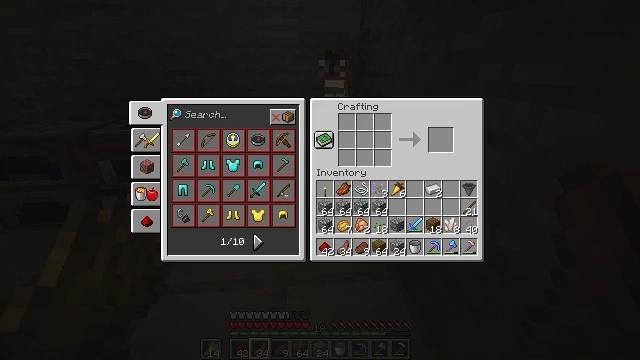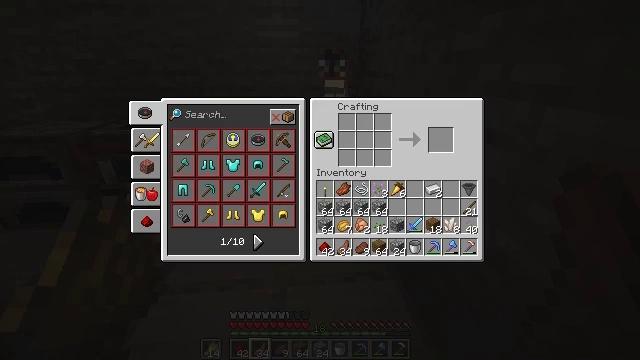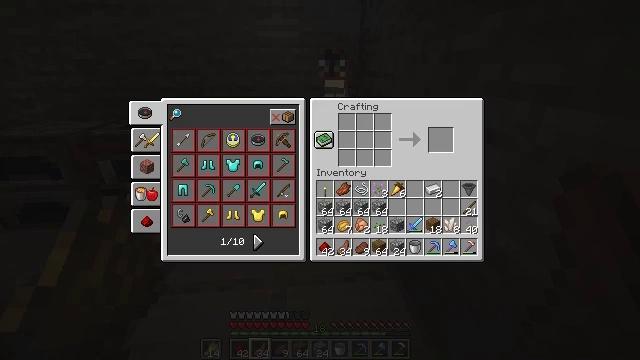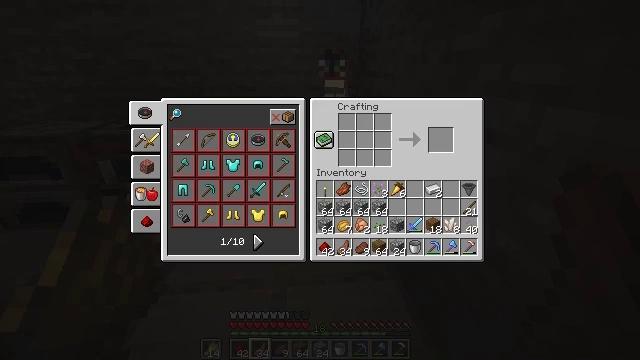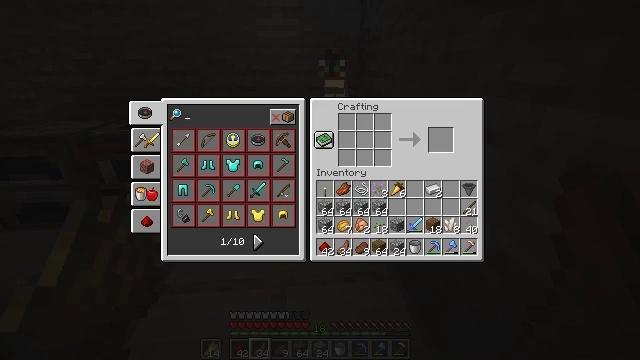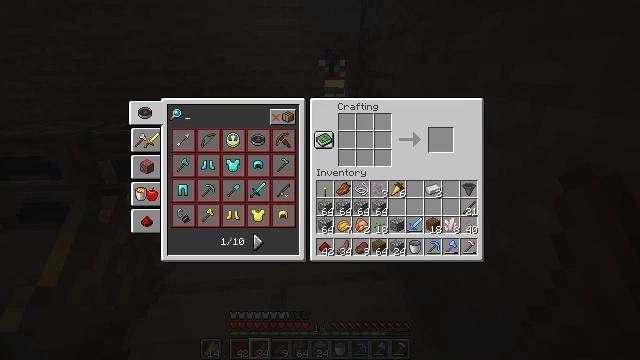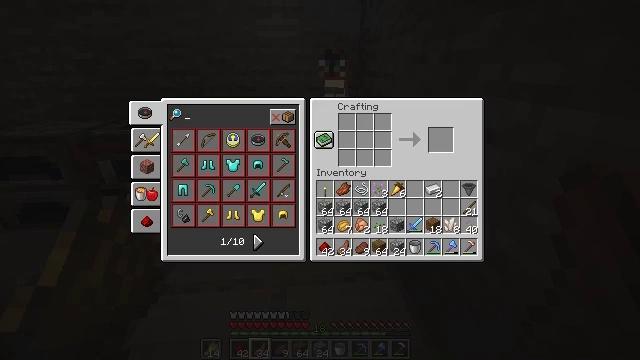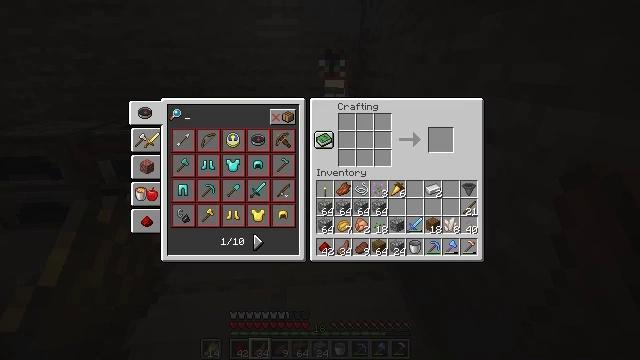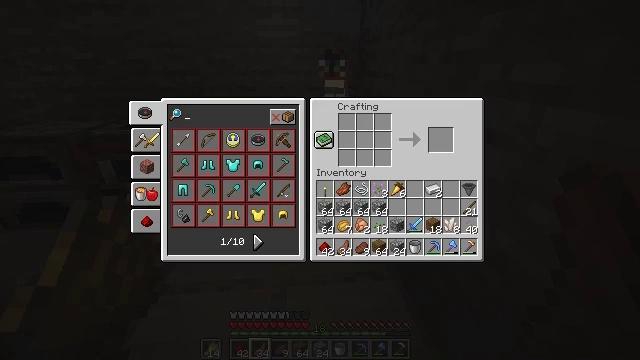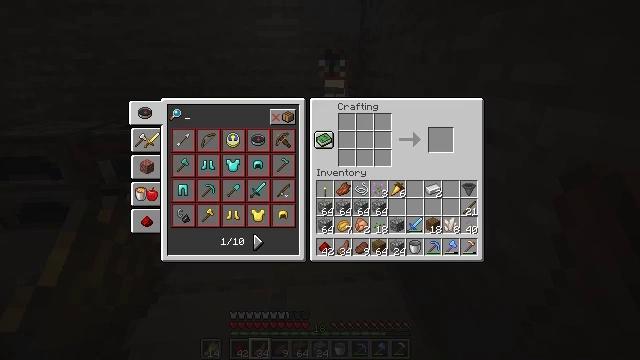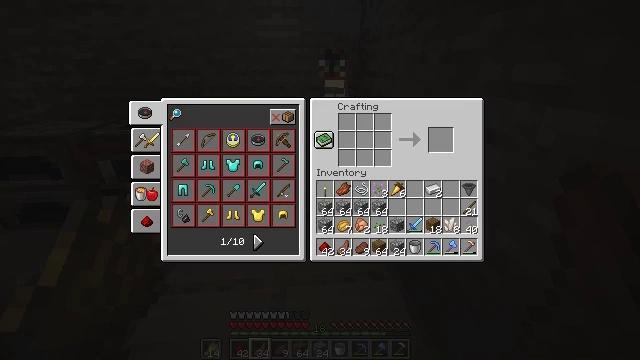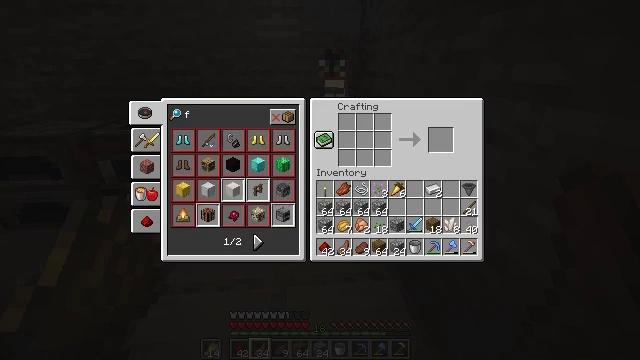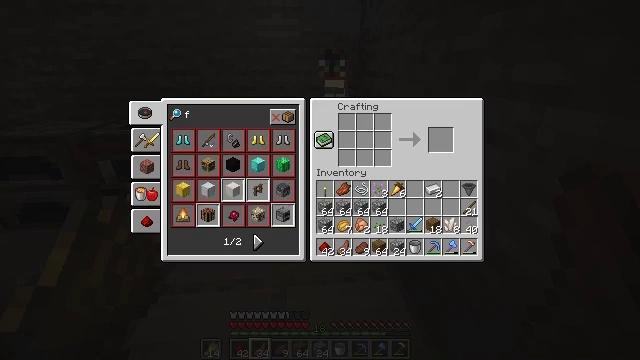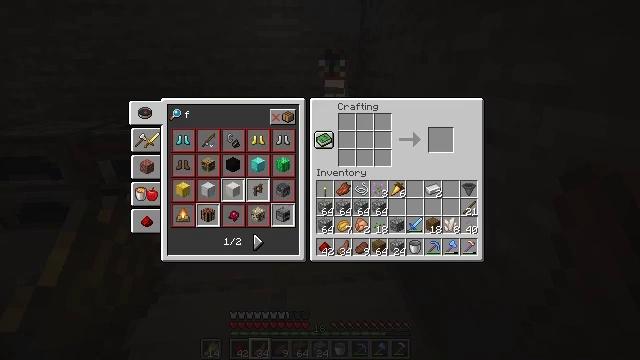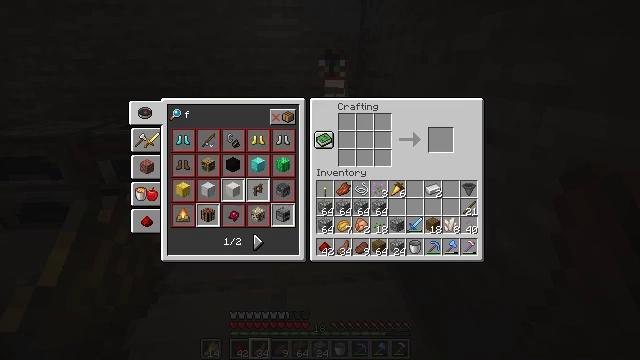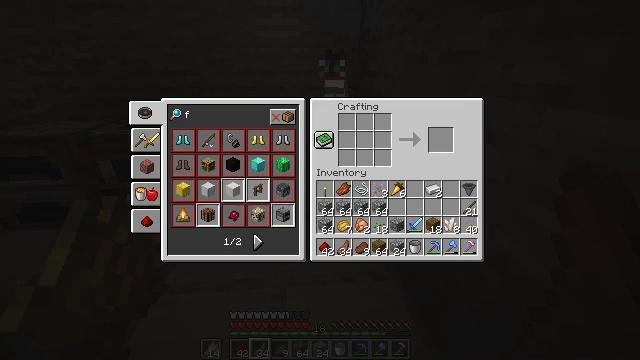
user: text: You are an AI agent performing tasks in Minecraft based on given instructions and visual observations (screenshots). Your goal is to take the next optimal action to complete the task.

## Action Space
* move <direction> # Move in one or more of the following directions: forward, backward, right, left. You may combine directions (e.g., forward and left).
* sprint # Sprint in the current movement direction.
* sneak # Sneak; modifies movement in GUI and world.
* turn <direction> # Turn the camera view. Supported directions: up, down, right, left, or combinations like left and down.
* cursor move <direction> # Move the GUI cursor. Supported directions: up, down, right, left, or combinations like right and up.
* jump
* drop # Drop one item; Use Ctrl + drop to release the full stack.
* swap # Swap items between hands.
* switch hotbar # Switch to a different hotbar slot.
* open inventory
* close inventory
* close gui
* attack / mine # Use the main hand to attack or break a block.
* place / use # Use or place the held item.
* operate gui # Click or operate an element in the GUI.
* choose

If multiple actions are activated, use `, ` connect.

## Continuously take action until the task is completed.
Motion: motion action
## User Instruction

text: Put spruce planks and sticks in the crafting grid to get a spruce fence.
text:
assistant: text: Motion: no_op
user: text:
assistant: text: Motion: attack / mine
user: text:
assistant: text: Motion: attack / mine
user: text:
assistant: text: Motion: attack / mine
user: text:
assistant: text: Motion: no_op
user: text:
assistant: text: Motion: no_op
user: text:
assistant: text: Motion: no_op
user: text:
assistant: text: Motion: no_op
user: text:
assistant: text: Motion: no_op
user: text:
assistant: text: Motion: no_op
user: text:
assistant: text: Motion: no_op
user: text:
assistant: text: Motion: no_op
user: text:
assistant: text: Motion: no_op
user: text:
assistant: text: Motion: no_op
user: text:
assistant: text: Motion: no_op
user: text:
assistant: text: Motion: no_op
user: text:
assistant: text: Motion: no_op
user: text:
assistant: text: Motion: close inventory
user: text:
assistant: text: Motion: close inventory
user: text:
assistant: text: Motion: no_op
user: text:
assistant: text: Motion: no_op
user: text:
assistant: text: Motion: no_op
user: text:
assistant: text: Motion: no_op
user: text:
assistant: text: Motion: no_op
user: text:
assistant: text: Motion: no_op
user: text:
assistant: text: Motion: no_op
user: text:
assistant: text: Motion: no_op
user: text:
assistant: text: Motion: no_op
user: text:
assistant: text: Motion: no_op
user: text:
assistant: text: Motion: no_op